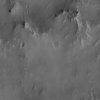
Label: not_dusty